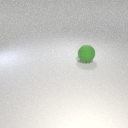
large green rubber sphere